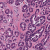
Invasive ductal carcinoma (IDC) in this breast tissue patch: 1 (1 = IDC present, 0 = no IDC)